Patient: sex M, age 30
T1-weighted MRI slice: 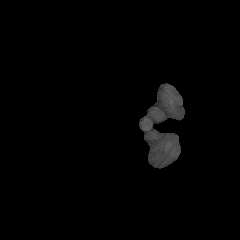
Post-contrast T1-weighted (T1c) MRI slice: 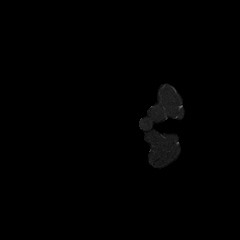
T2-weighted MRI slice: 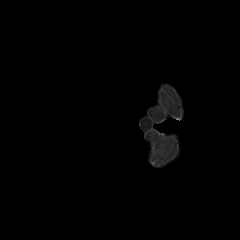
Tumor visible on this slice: no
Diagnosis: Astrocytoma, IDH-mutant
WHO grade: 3